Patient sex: M
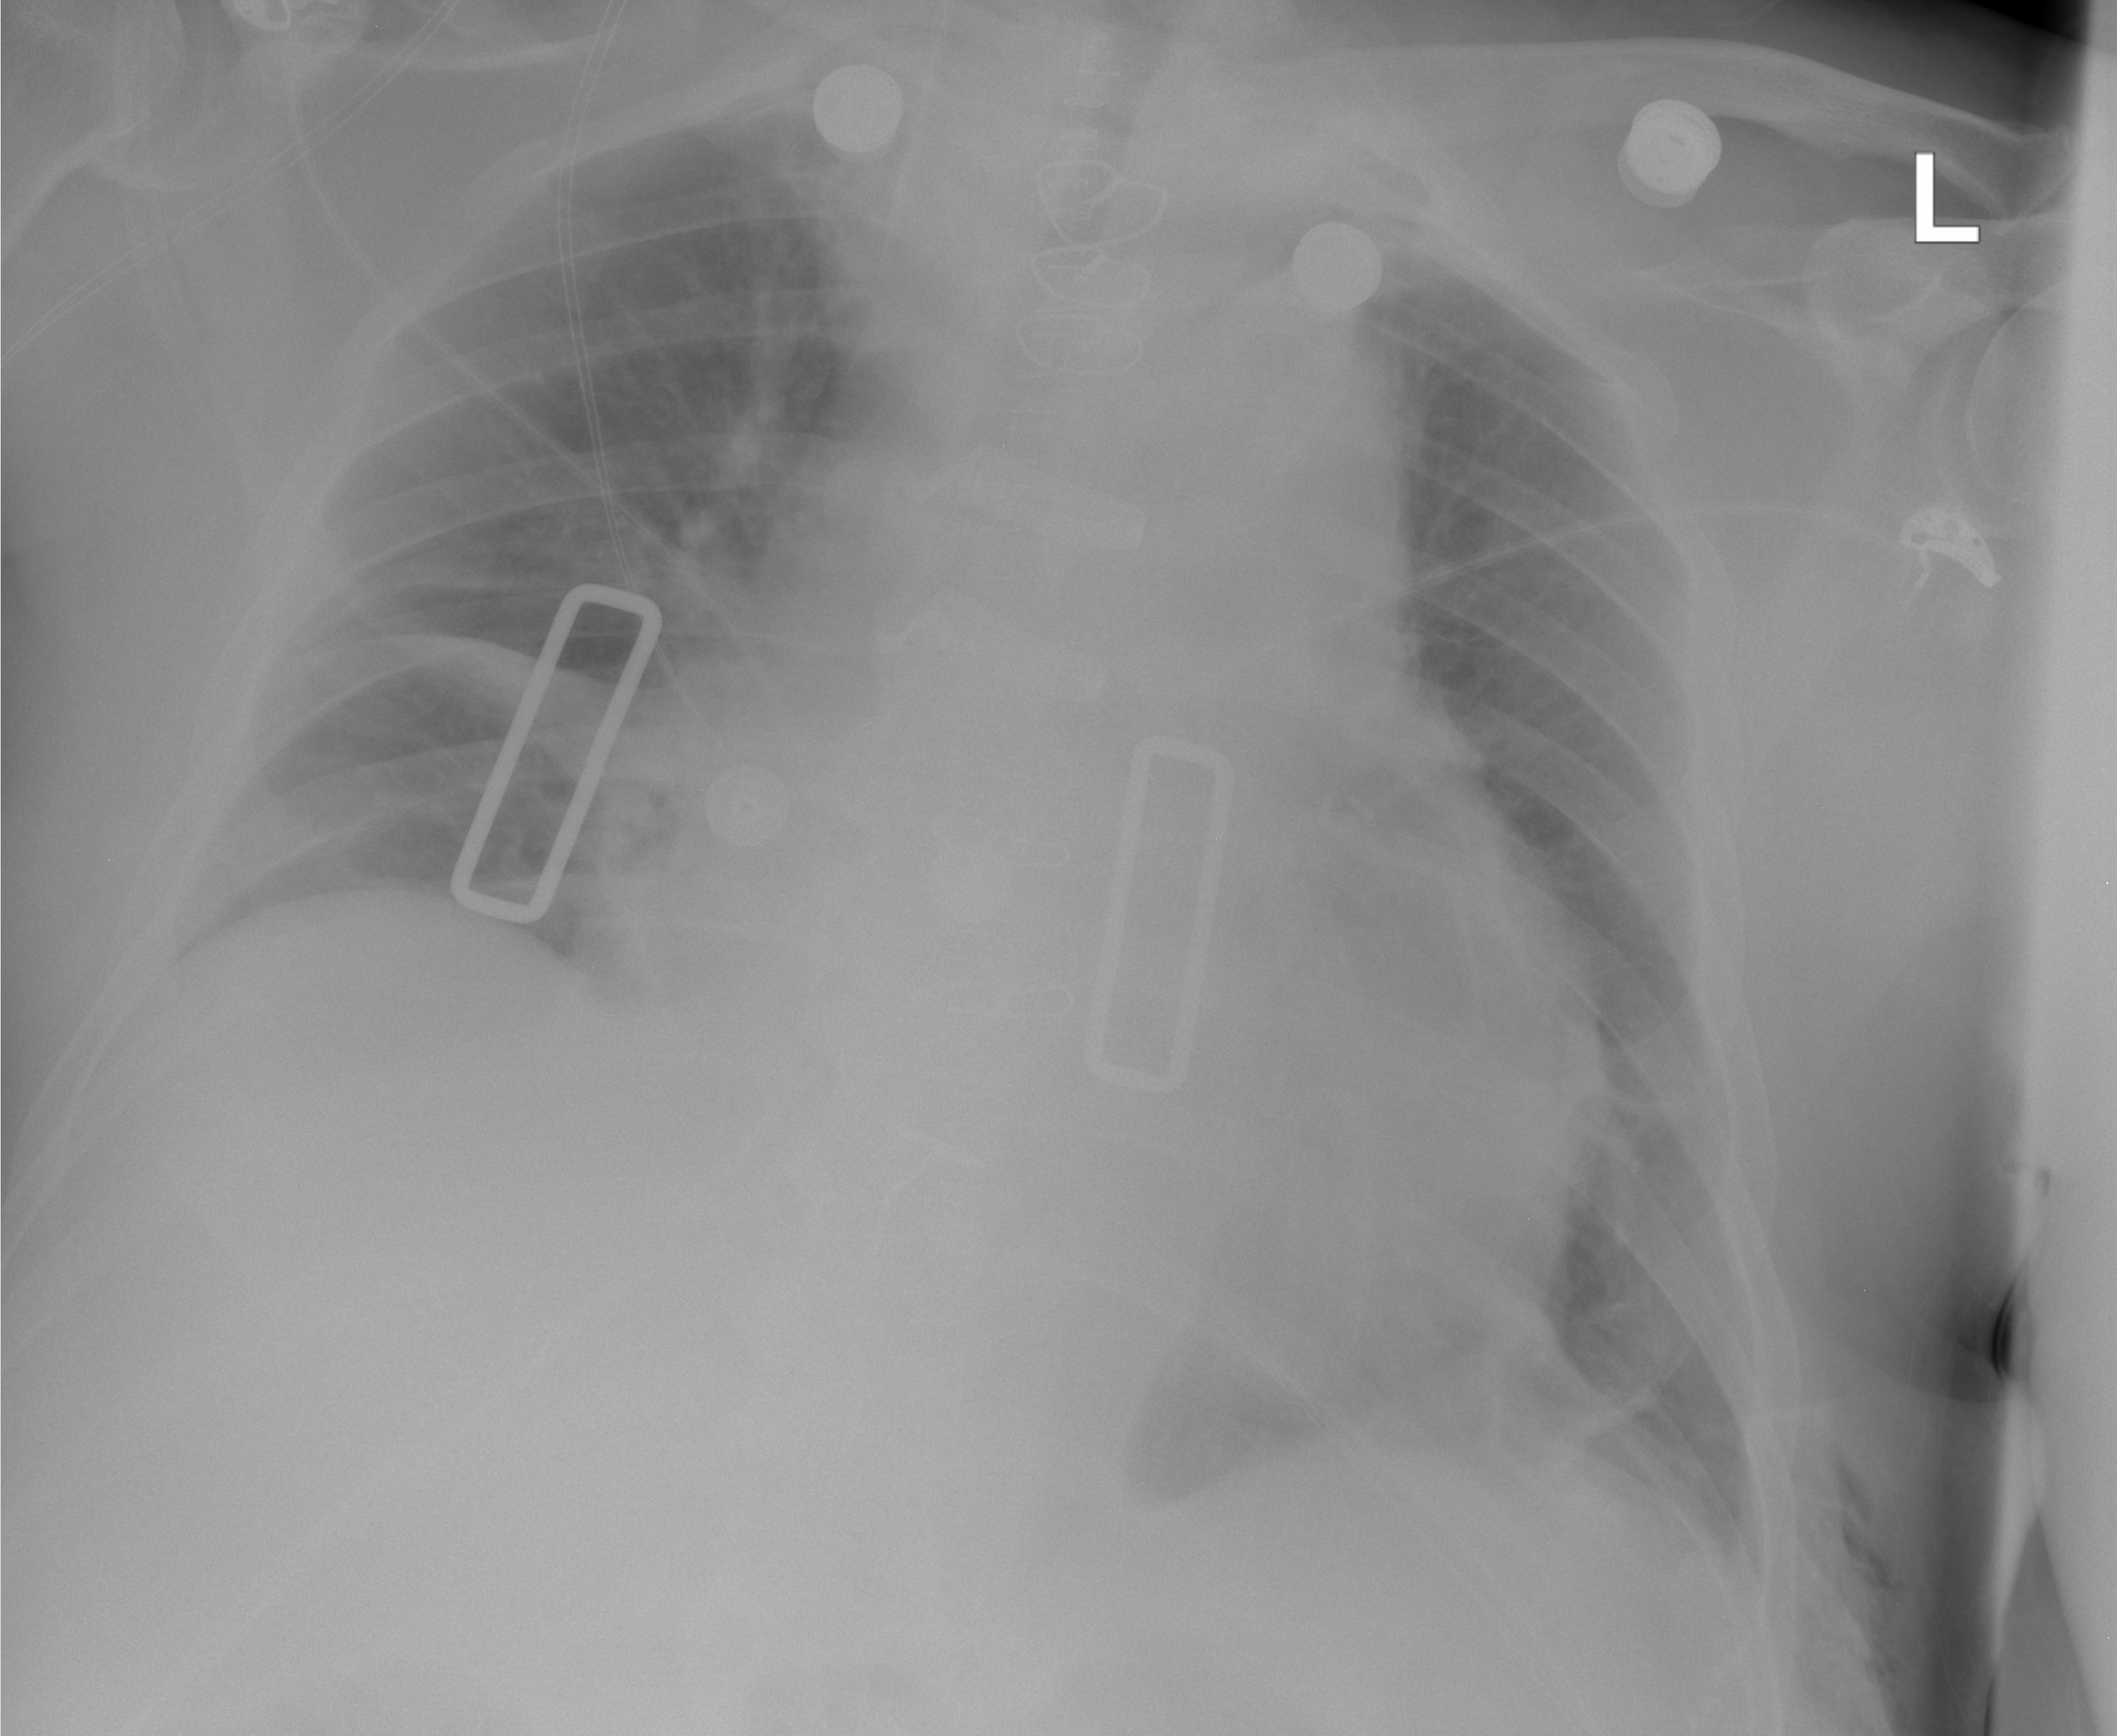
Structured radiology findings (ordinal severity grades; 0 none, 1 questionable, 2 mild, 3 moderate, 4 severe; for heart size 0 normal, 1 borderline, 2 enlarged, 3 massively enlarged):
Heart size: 2
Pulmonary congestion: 2
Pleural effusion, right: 2
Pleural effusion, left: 0
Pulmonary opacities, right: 2
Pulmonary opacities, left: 0
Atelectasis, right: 2
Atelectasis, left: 2